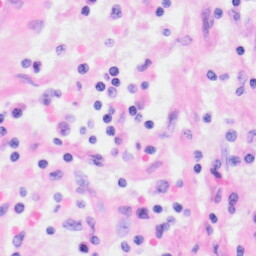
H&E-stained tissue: Kidney